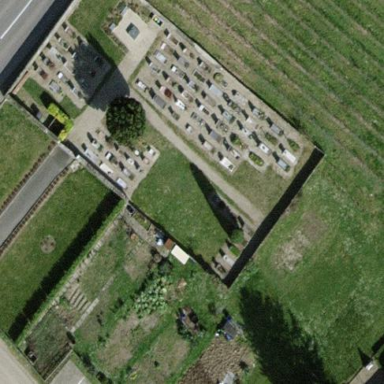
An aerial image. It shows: Cemetery.